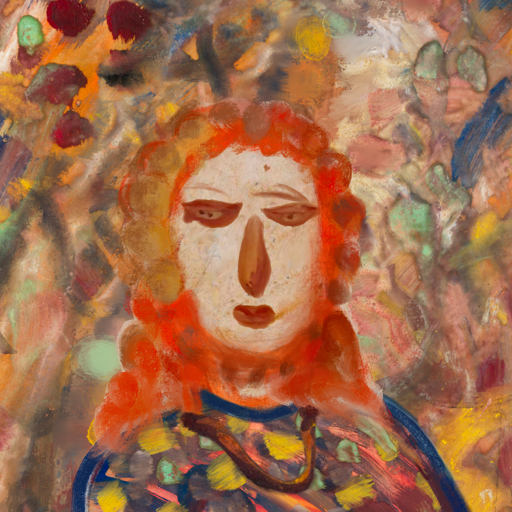
Background: Mother_And_Son_Mother, Head And Neck Front: Rupkatha, Face Front: Pious_Lady, Bust: Mother_And_Son_Mother, Hair Front: Rupkatha, Head Accessory: Blank, Second Necklace: Comrade, Necklace: Blank, Baby: Blank